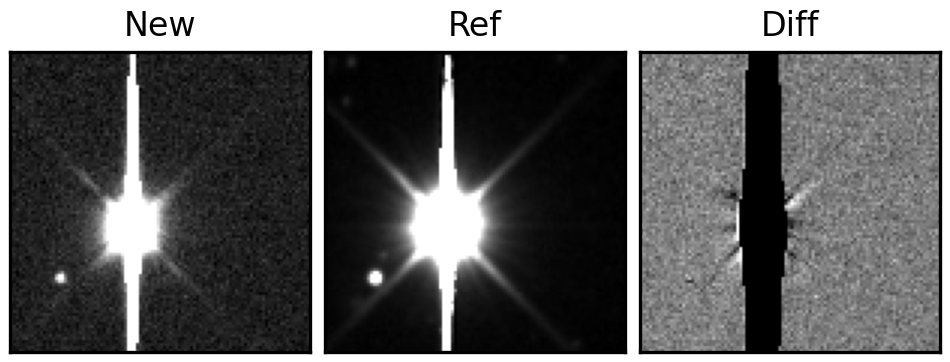
Label: bogus